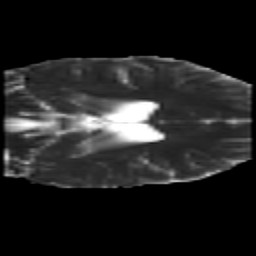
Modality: MD
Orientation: coronal
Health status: healthy
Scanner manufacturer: siemens
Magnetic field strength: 3 T
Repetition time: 10 s
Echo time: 0.092 s